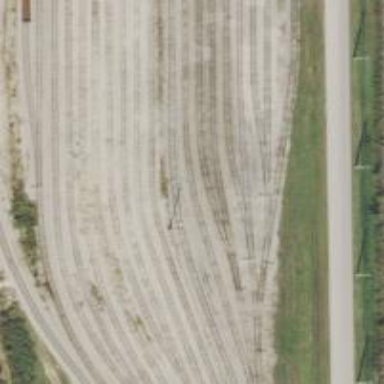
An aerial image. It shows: Railway yard used for servicing trains.